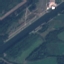
Land use / land cover: River